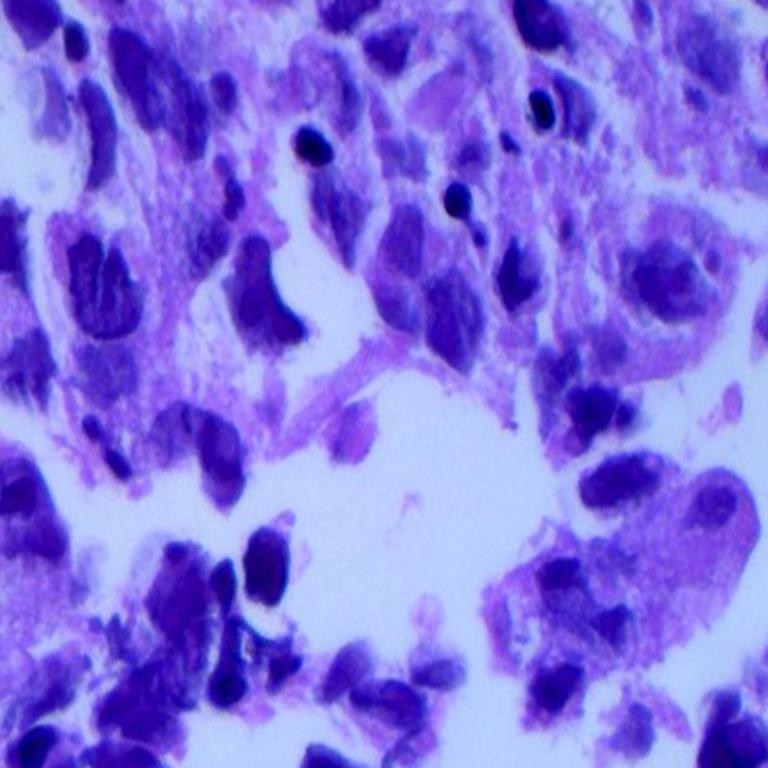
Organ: lung
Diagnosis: adenocarcinomas